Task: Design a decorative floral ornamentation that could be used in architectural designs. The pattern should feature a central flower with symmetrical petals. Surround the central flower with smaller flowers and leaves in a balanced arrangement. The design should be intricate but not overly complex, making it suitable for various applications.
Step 1831:
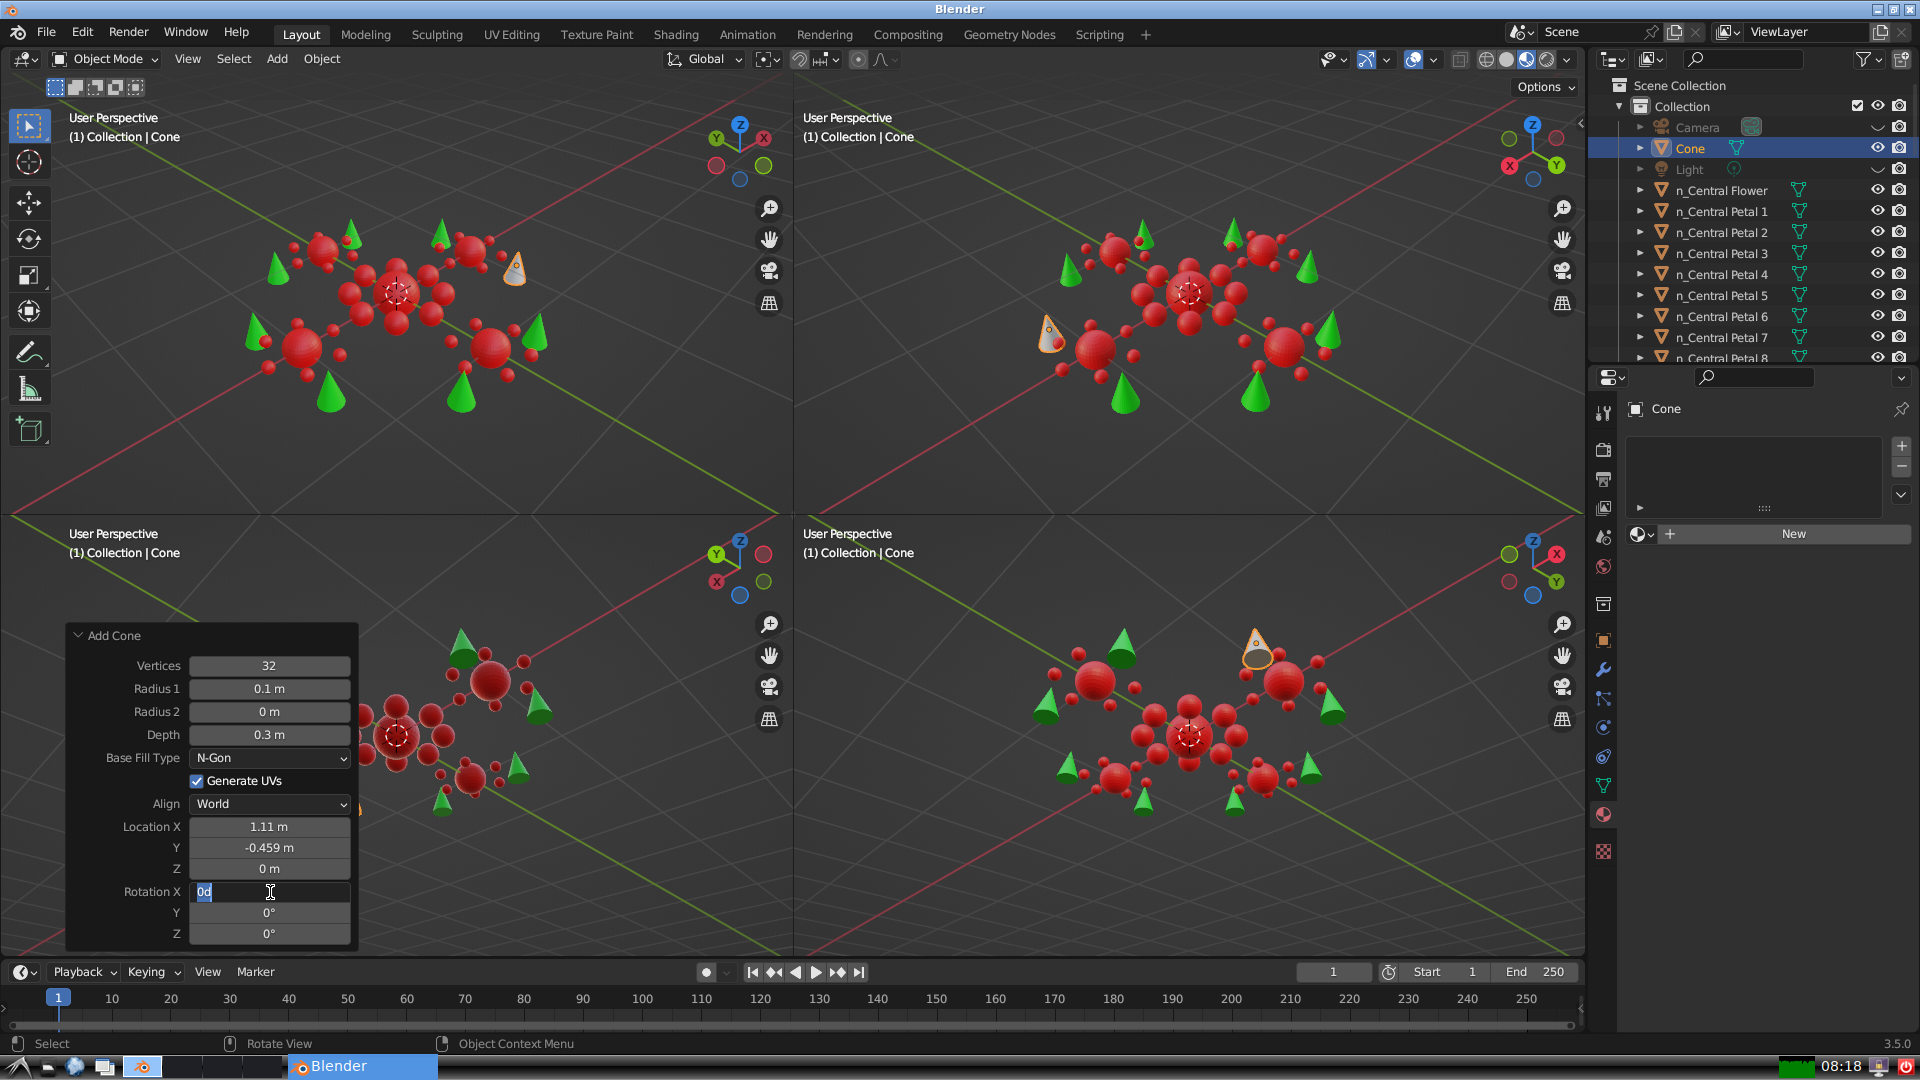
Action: input_text: 0.0